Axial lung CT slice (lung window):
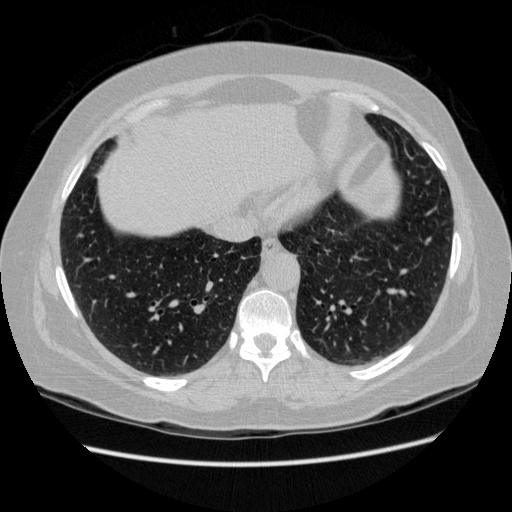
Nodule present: no